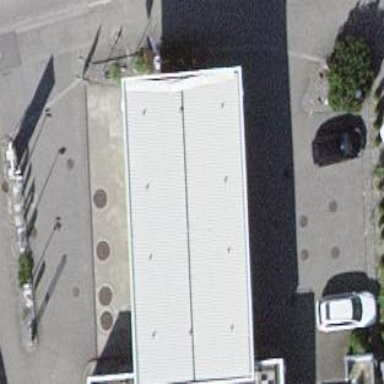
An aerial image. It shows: View of roof of building.